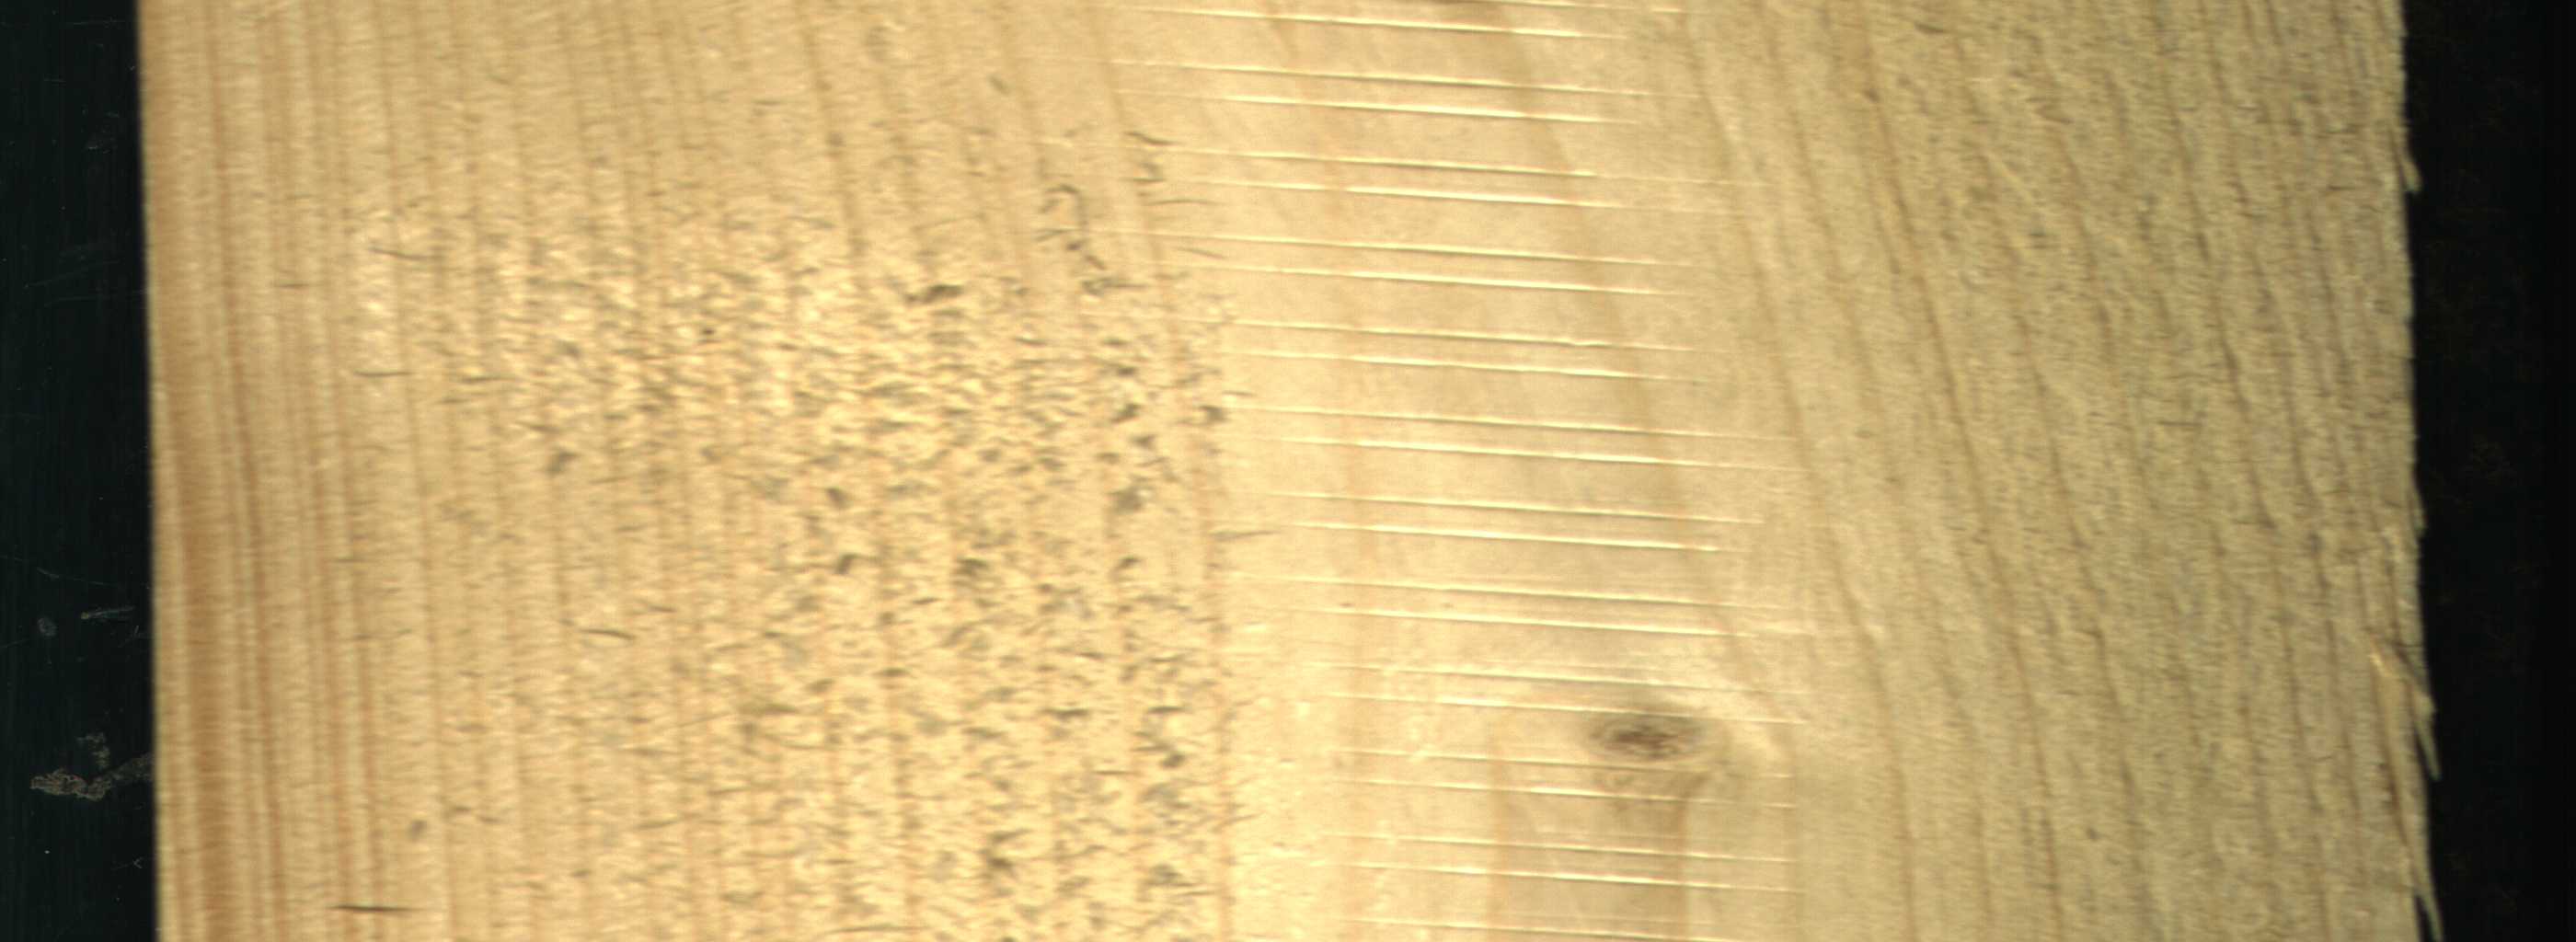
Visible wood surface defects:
Live_Knot